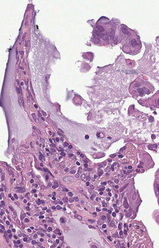
Tumor epithelial tissue: yes
Tumor-associated stroma tissue: yes
Normal tissue: no